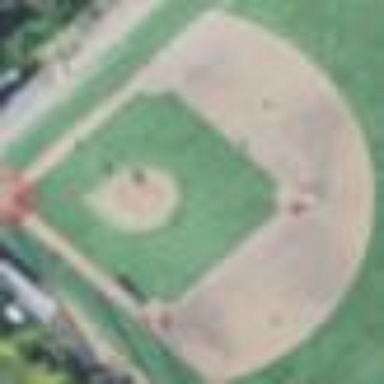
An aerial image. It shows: Baseball pitch for leisure land activities.